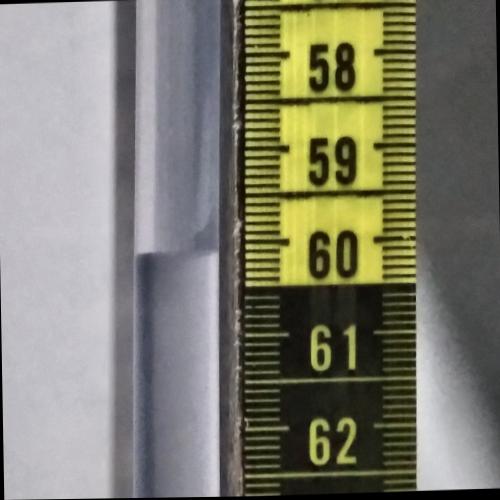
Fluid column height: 60.1 cm